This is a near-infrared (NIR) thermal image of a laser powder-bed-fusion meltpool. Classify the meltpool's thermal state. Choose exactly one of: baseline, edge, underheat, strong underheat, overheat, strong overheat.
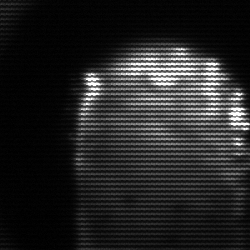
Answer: baseline